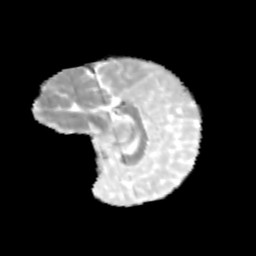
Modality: MD
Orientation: sagittal
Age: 12
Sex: male
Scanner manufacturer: siemens
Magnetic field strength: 3 T
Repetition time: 3.8 s
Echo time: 0.07 s